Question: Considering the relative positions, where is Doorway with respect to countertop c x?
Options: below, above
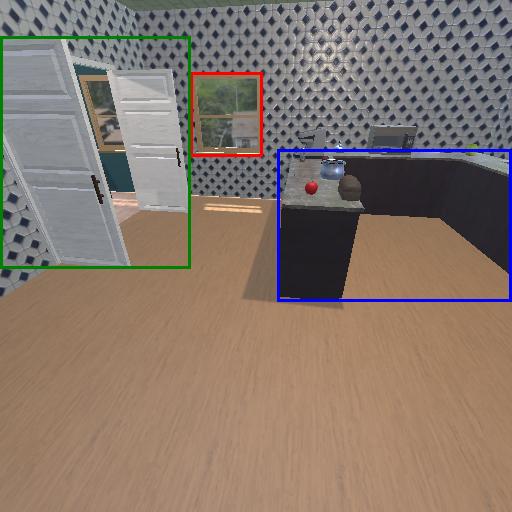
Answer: below